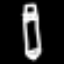
Label: pencil